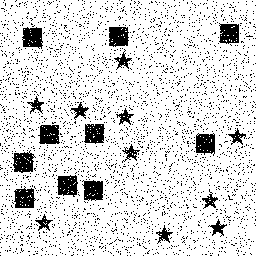
Squares: 10
Triangles: 0
Stars: 10
Total shapes: 20